Milling tool wear sample.
Tool blade image: 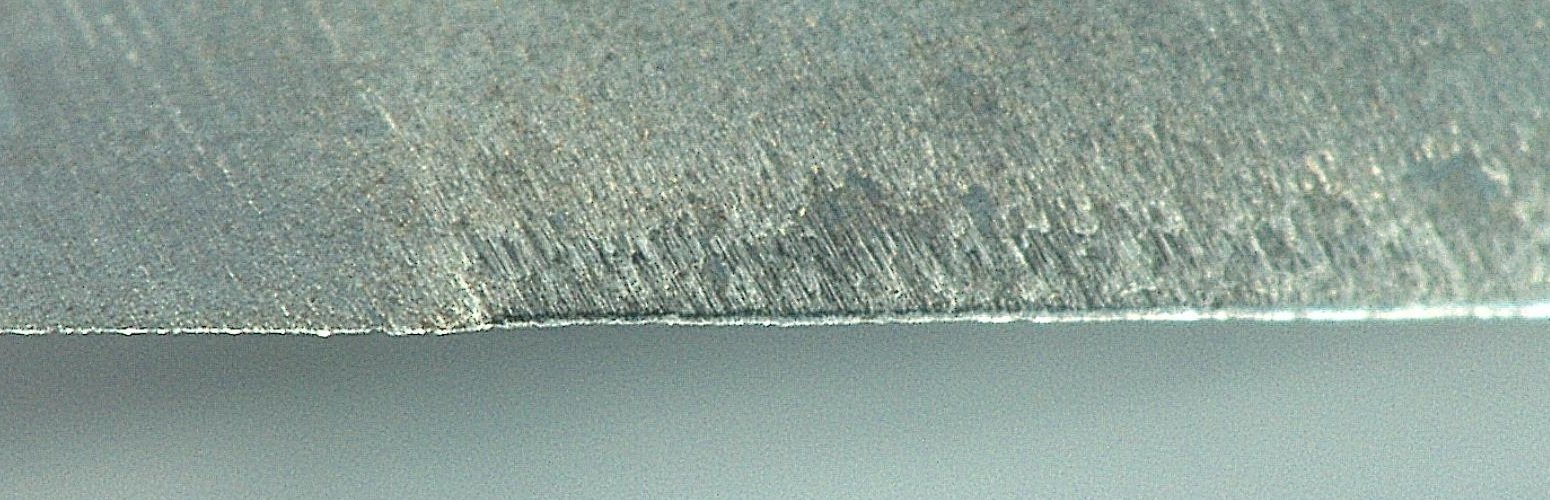
Chip image: 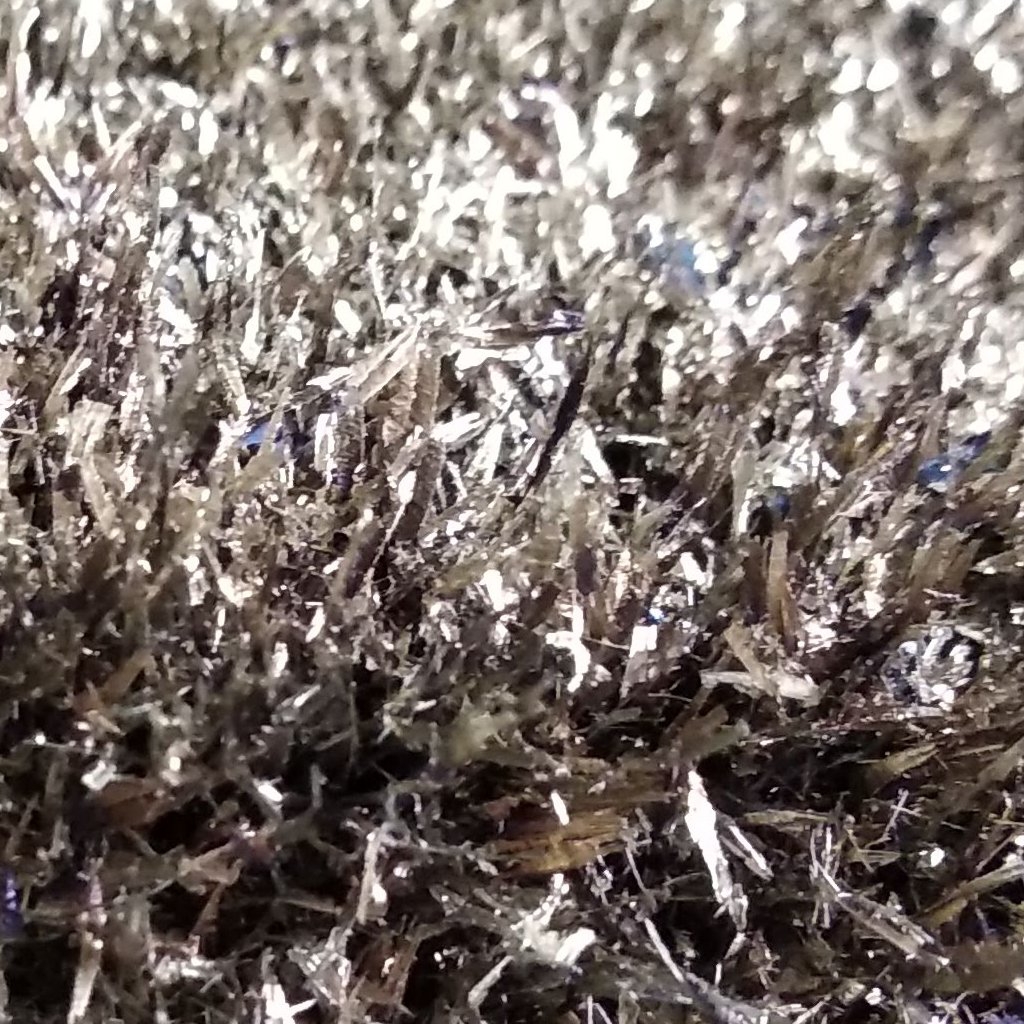
Workpiece image: 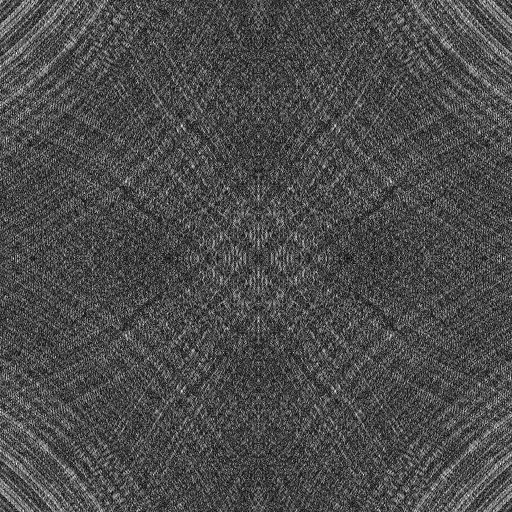
Tool wear state: sharp
Gaps: 7.54
Flank wear: 41.48
Overhang: 12.98
Force-signal Mel-spectrograms (X, Y, Z axes): 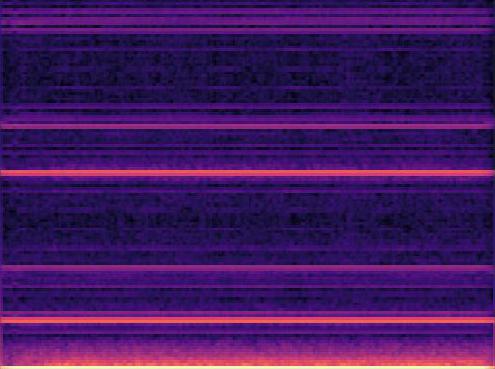 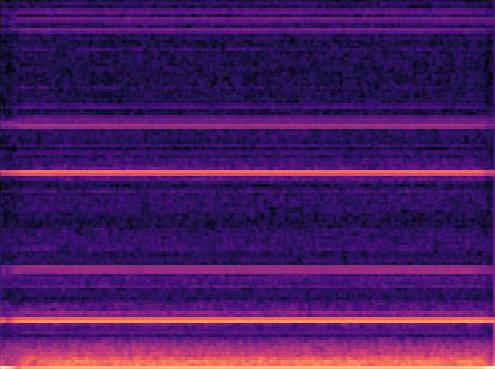 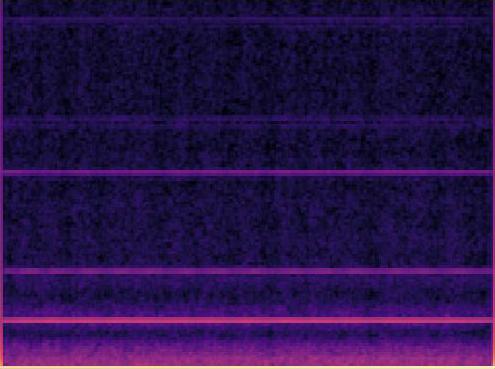
Force-signal scalograms (X, Y, Z axes): 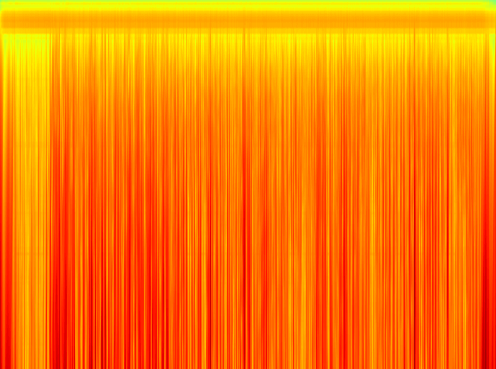 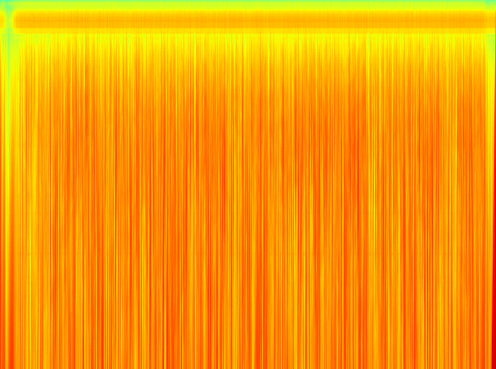 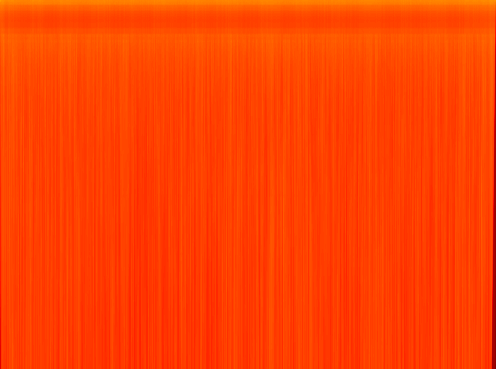
Force phase: initial_break_in_wear